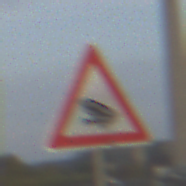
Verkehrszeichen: AmphibienwanderungRechts
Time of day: SunriseSunset
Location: Outdoor (Urban)
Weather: PartlyCloudy
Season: NotSpecified
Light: Natural